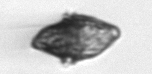
Label: Kryptoperidinium_triquetrum